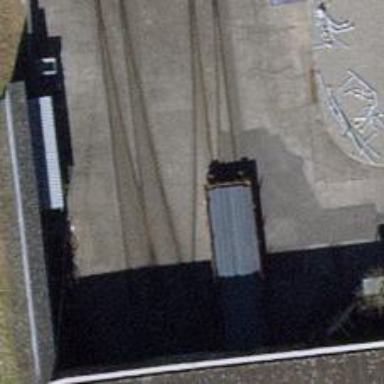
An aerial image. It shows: Single-track railway spur.